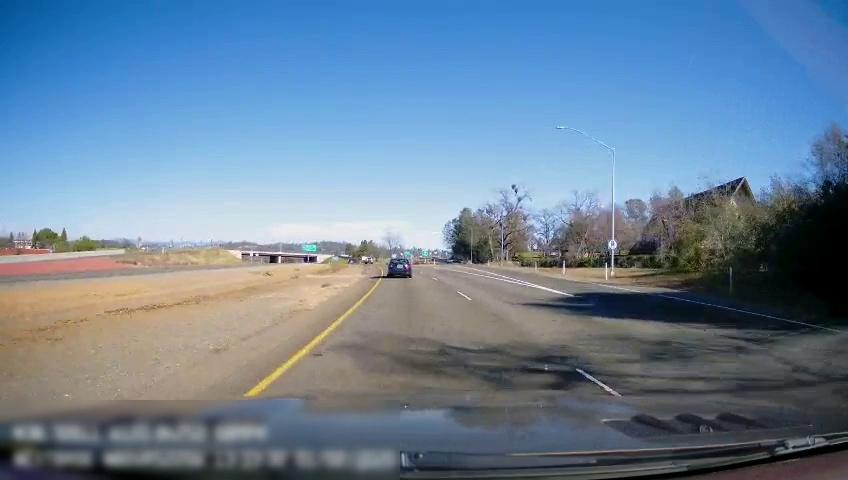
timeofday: Day
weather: Sunny
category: Drivable Space
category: Drivable Space
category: Vehicles | Car
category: Lanes | Current Lane
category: Lanes | Current Lane
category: Lanes | Alternate Lane
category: Lanes | Alternate Lane
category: Lanes | Alternate Lane
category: Traffic | Signs